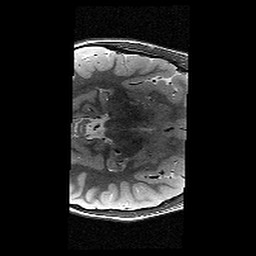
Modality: T2w
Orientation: axial
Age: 9
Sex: female
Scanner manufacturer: siemens
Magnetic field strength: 3 T
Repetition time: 9.23 s
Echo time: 0.067 s